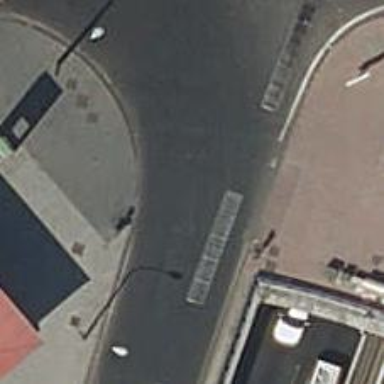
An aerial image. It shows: Crossing with traffic signals.